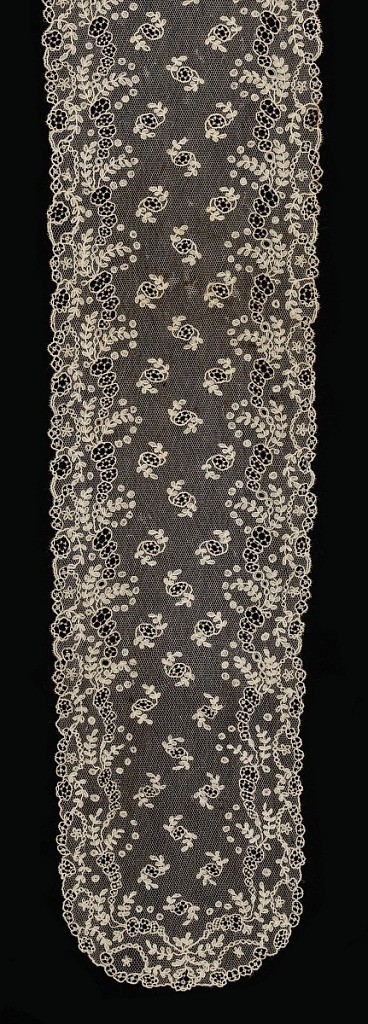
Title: Cap streamer
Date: late 18th century
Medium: linen Technique: needle lace with bobbin-lace ground
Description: Point d'Alencon, with Brussels ground, seme with sprigged ovals, and worked with a festoon border, with fern and dot motifs; an irregular edge.